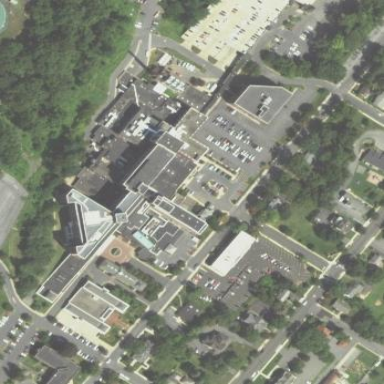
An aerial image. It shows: Healthcare facility identified as hospital.